Field crop: tomato
Growth stage: 1
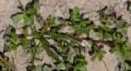
Species: portulaca